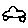
Label: car